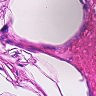
Metastatic tissue present: no